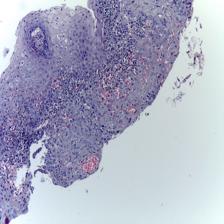
Diagnosis: OSCC